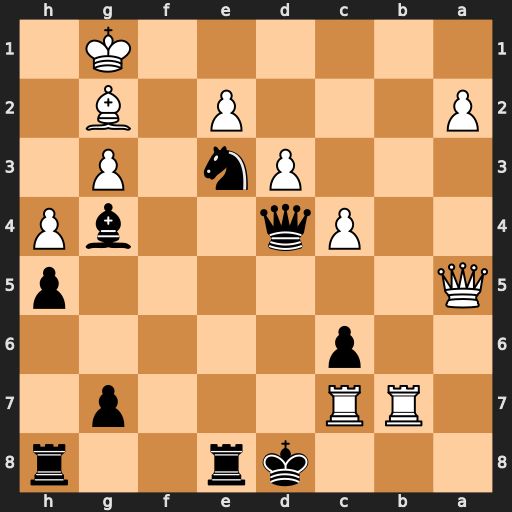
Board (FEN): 3kr2r/1RR3p1/2p5/Q6p/2Pq2bP/3Pn1P1/P3P1B1/6K1
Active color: b
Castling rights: -
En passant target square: -
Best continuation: Nxc4+ Kh2 Nxa5